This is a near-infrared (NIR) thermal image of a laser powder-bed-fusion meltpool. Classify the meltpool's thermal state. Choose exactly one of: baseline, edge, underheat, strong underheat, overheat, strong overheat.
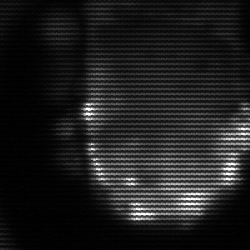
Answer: baseline